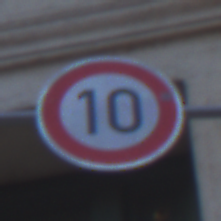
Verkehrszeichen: Geschwindigkeit10
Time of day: SunriseSunset
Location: Outdoor (Urban)
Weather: Clear
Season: NotSpecified
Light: Natural